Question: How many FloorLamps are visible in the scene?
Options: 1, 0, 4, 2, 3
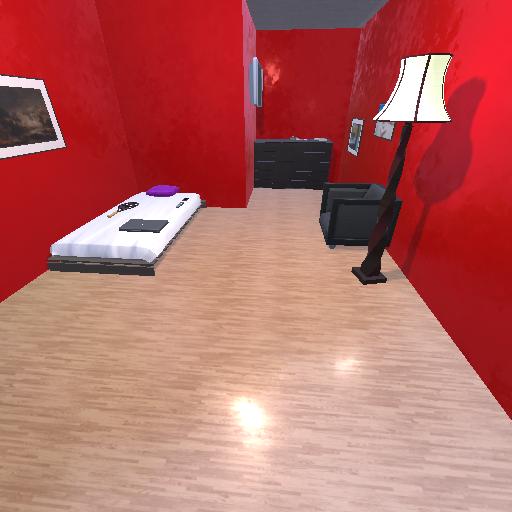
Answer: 1